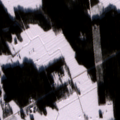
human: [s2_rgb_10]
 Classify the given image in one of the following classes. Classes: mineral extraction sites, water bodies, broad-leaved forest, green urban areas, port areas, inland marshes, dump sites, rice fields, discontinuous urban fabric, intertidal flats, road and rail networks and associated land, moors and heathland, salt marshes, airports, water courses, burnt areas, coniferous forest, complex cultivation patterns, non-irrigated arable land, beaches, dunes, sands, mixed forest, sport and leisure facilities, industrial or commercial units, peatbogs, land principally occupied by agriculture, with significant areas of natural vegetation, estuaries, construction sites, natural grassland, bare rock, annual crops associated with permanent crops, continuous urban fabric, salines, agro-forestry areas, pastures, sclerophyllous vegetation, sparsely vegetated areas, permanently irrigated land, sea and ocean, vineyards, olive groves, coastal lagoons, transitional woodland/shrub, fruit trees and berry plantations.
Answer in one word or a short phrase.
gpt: non-irrigated arable land, land principally occupied by agriculture, with significant areas of natural vegetation, coniferous forest, mixed forest